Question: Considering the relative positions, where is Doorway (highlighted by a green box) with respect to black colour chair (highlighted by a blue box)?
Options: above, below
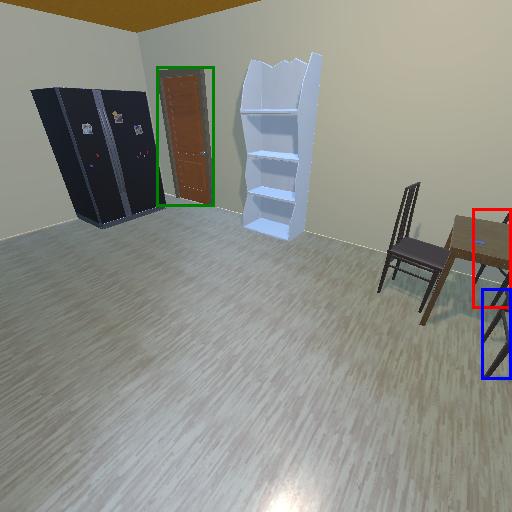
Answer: above